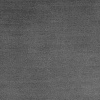
Atmospheric dust classification: dusty